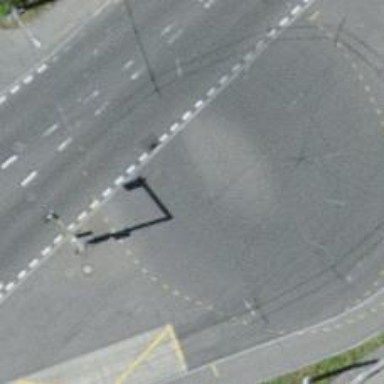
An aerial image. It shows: Service road with trolley wires.